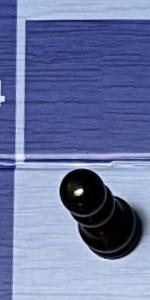
Label: Pawn_Black